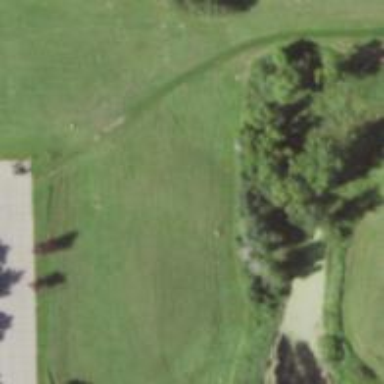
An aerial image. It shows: Disc golf basket.